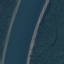
Label: River